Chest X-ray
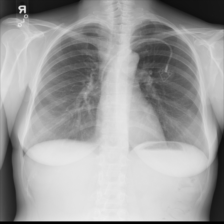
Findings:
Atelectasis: negative
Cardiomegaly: negative
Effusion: negative
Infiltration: negative
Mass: negative
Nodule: negative
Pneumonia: negative
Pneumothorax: negative
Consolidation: negative
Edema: negative
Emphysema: negative
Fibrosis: negative
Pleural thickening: negative
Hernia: negative